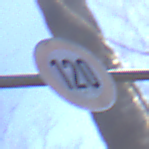
Verkehrszeichen: Geschwindigkeit120
Umgebung: Outdoor, Nature
Tageszeit: MorningAfternoon
Wetter: Clear
Licht: Natural
Jahreszeit: Winter
Kontrast: HighContrast